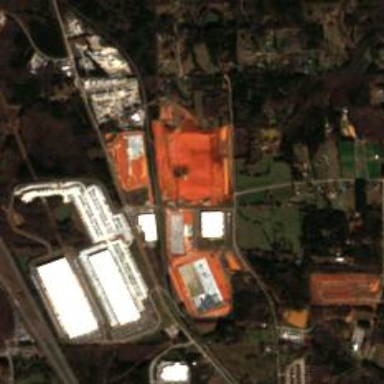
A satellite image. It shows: Industrial area focusing on logistics.